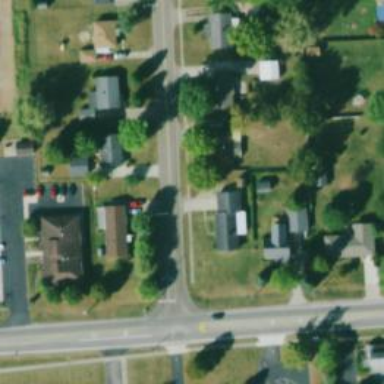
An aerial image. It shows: Residential road.